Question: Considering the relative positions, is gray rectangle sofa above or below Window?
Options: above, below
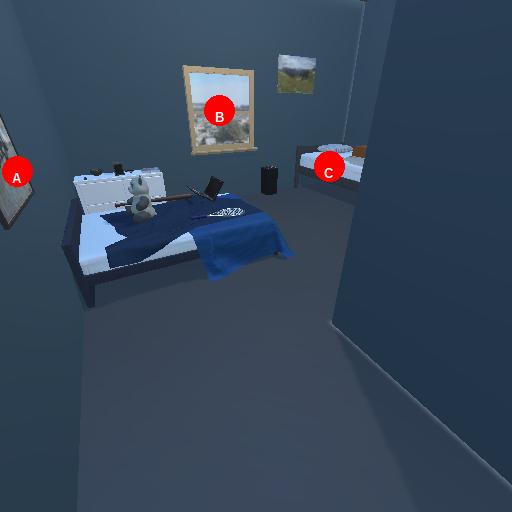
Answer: above